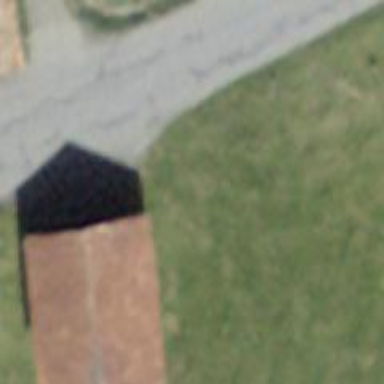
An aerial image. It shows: Barn.